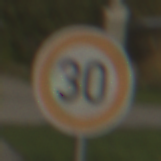
Verkehrszeichen: Geschwindigkeit30
Umgebung: Outdoor, Special
Tageszeit: SunriseSunset
Wetter: Clear
Licht: Natural
Jahreszeit: NotSpecified
Kontrast: MediumContrast